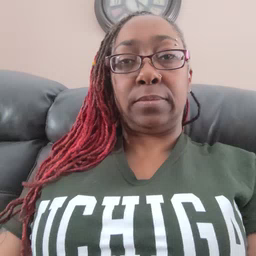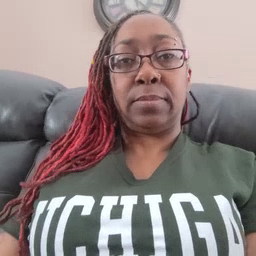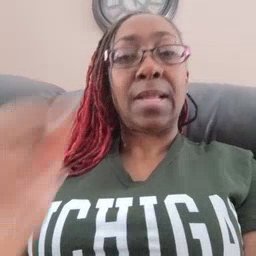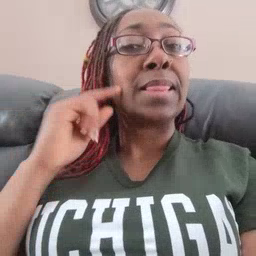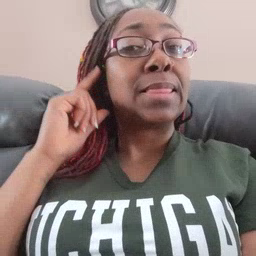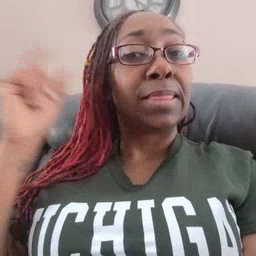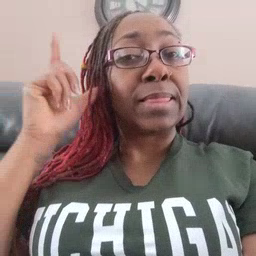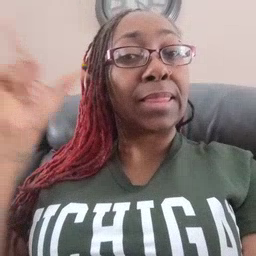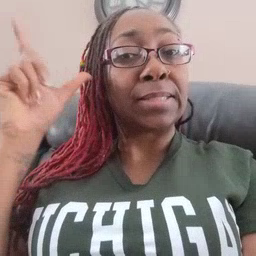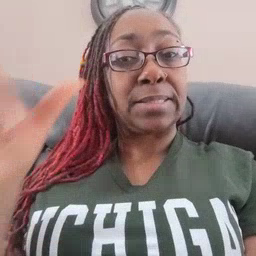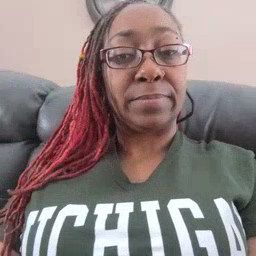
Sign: listen